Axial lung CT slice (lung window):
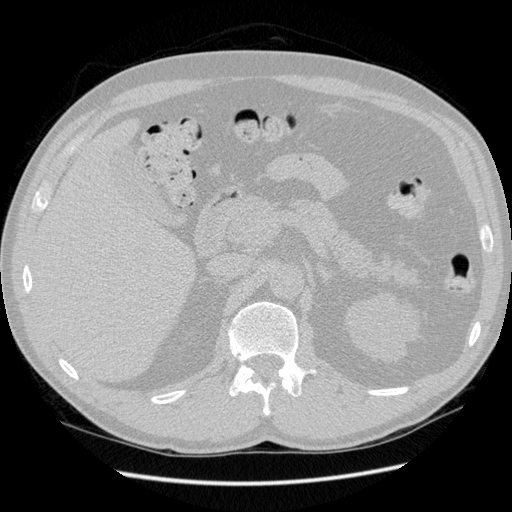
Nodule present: no